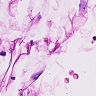
Metastatic tissue present: no